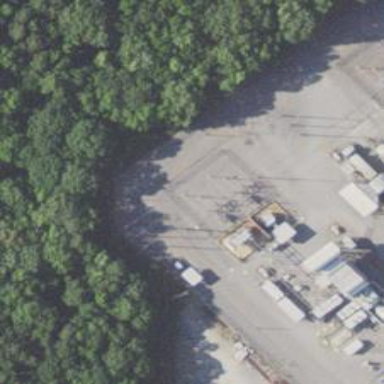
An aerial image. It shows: Switch for power supply.